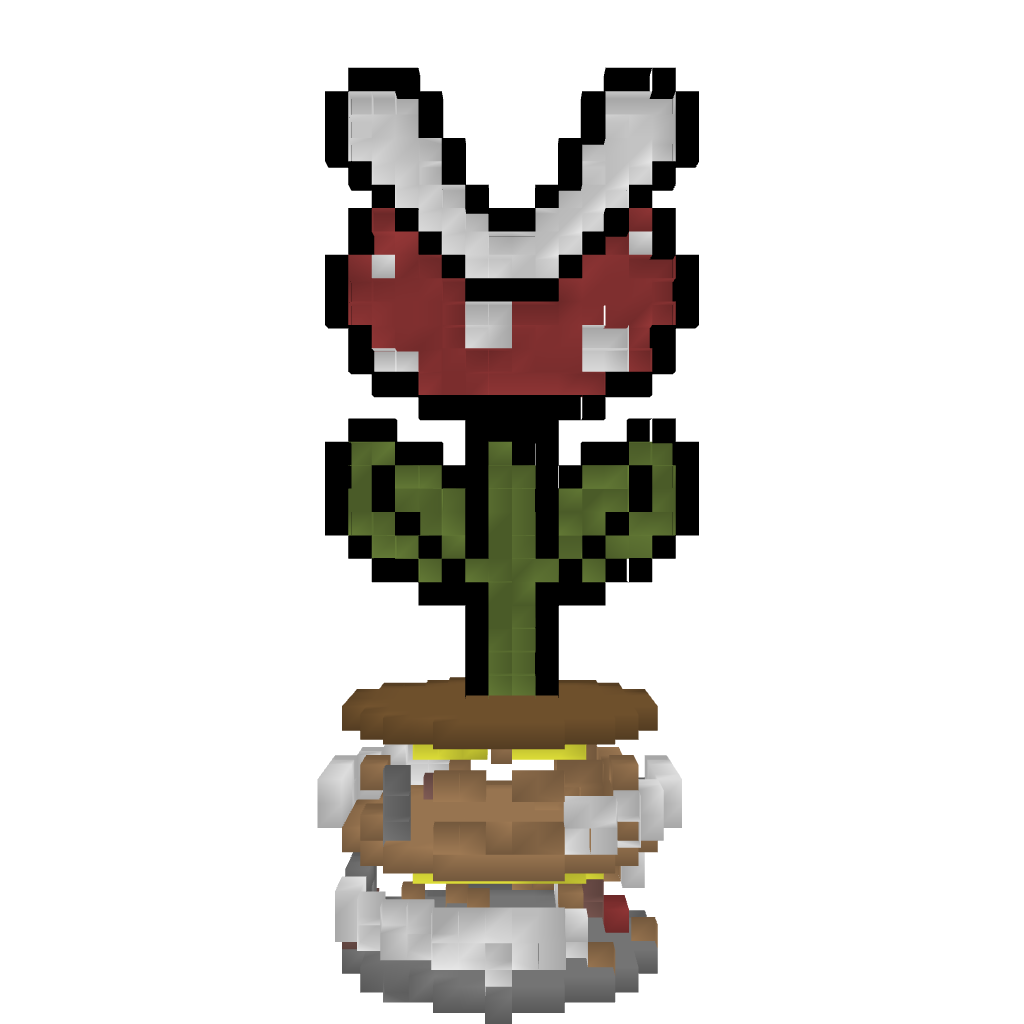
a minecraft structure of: Mario Flower Home high quality